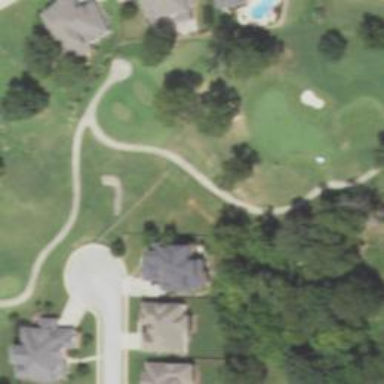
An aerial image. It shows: Pathway for golfing.